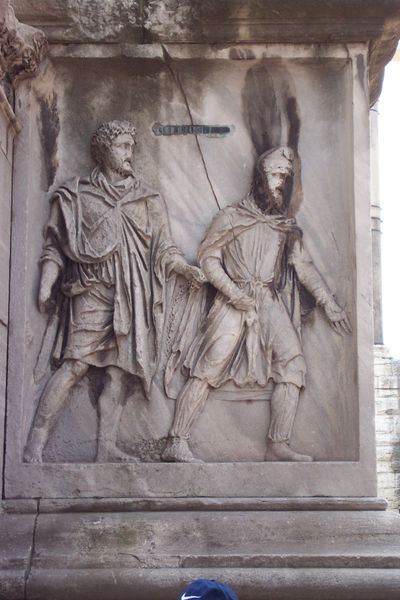
Titel: Forum Romanum: Triumphbogen des Septimius Severus
Standort: Rom, Forum Romanum (EU - I - Latium)
Schlagwörter: fuß, mann, umhang, grau, marmor, männer, bart, kappe, mütze, arme, sockel, stein, mantel, gewänder, beine, relief, faltenwurf, foto, barfuss, antike, soldat, helm, ritter, römer, antik, toga, speer, fresko, römisch, grabmal, mamor, grabstein, schreitende, phrygische mütze, uhang, grafarme